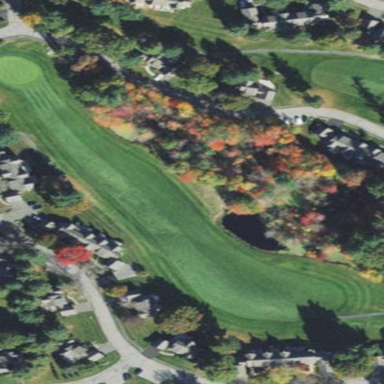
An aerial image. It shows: Scenic golf fairway.